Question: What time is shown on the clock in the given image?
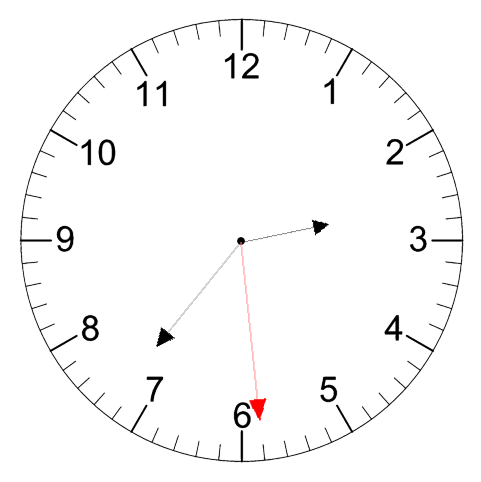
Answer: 02:36:29